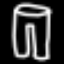
Label: pants